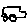
Label: car